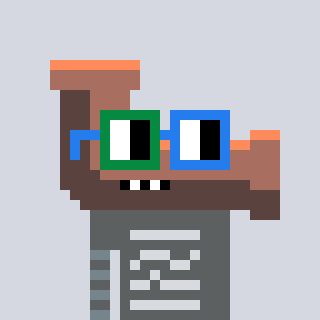
a pixel art character with square green and blue glasses, a pipe-shaped head and a cold-colored body on a cool background